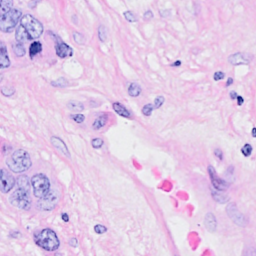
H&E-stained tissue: Breast